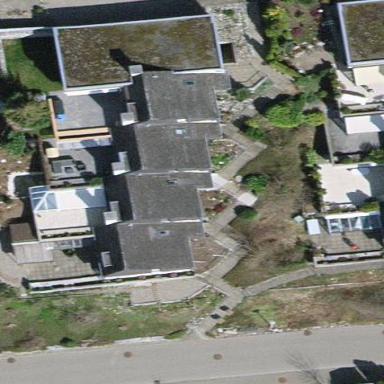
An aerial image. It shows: Terrace building.